Field crop: maize
Growth stage: 2
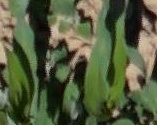
Species: maize